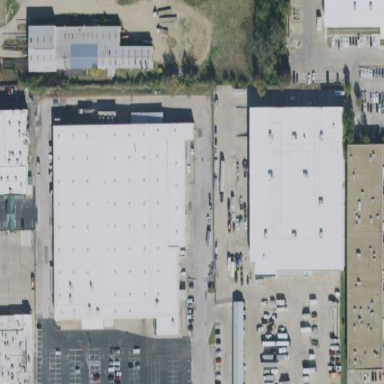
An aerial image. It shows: Hardware shop located inside building.